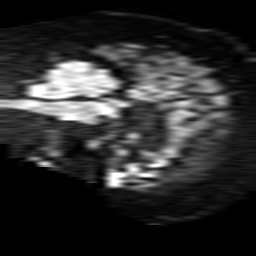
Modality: TRACE
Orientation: sagittal
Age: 61
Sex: male
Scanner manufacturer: philips
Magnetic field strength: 1.5 T
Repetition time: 3.842 s
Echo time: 0.09719 s